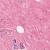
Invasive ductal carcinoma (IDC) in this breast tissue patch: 0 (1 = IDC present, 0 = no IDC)